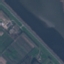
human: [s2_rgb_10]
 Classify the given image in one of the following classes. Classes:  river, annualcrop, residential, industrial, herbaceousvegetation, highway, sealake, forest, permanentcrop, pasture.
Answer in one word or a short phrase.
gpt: River